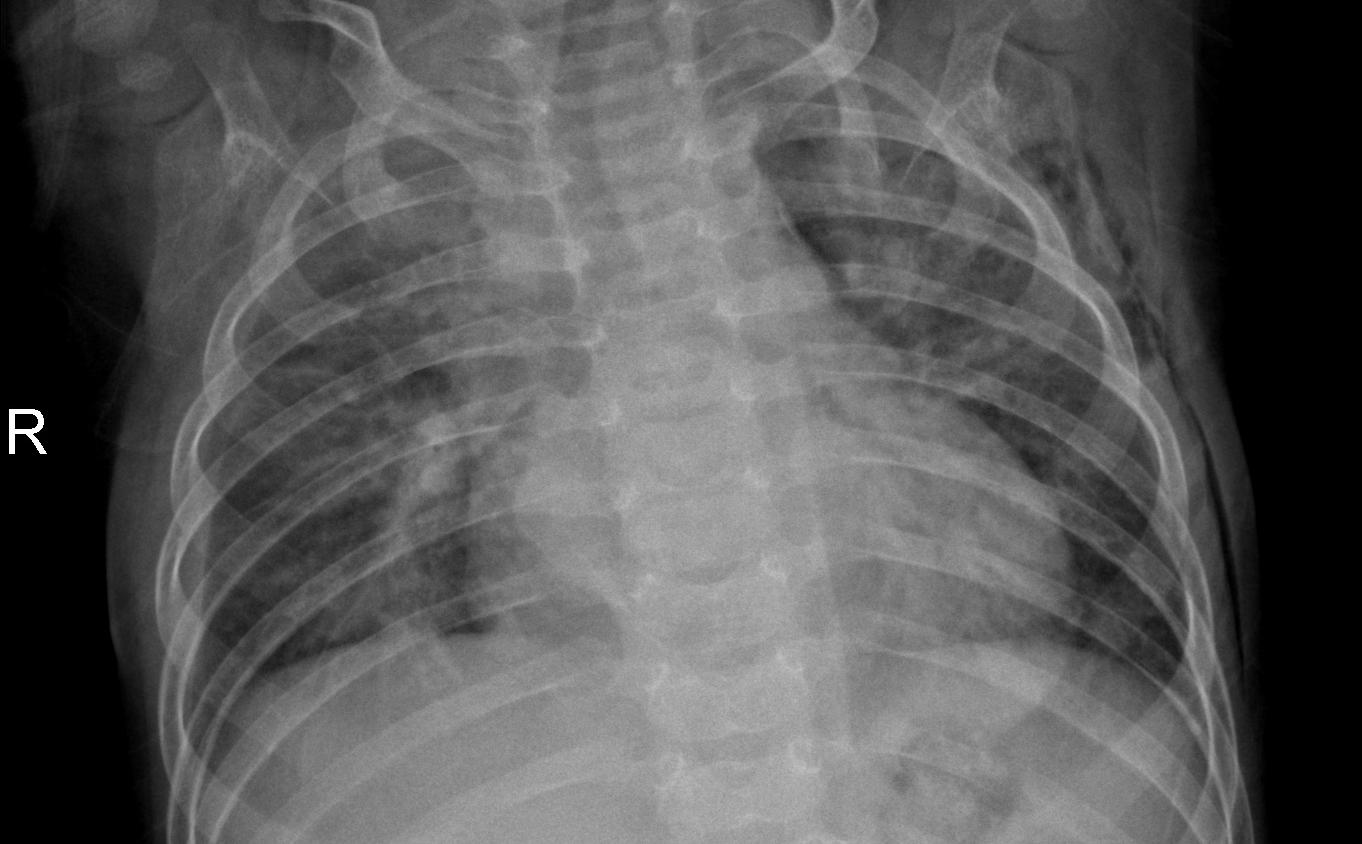
Diagnosis: PNEUMONIA